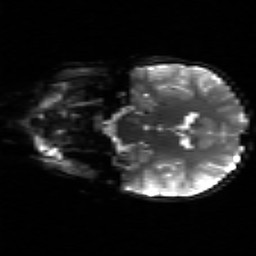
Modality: sbref
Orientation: coronal
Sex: male
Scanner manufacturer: siemens
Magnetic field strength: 3 T
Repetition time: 5 s
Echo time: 0.071 s